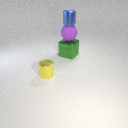
large purple rubber sphere above large green metal cube